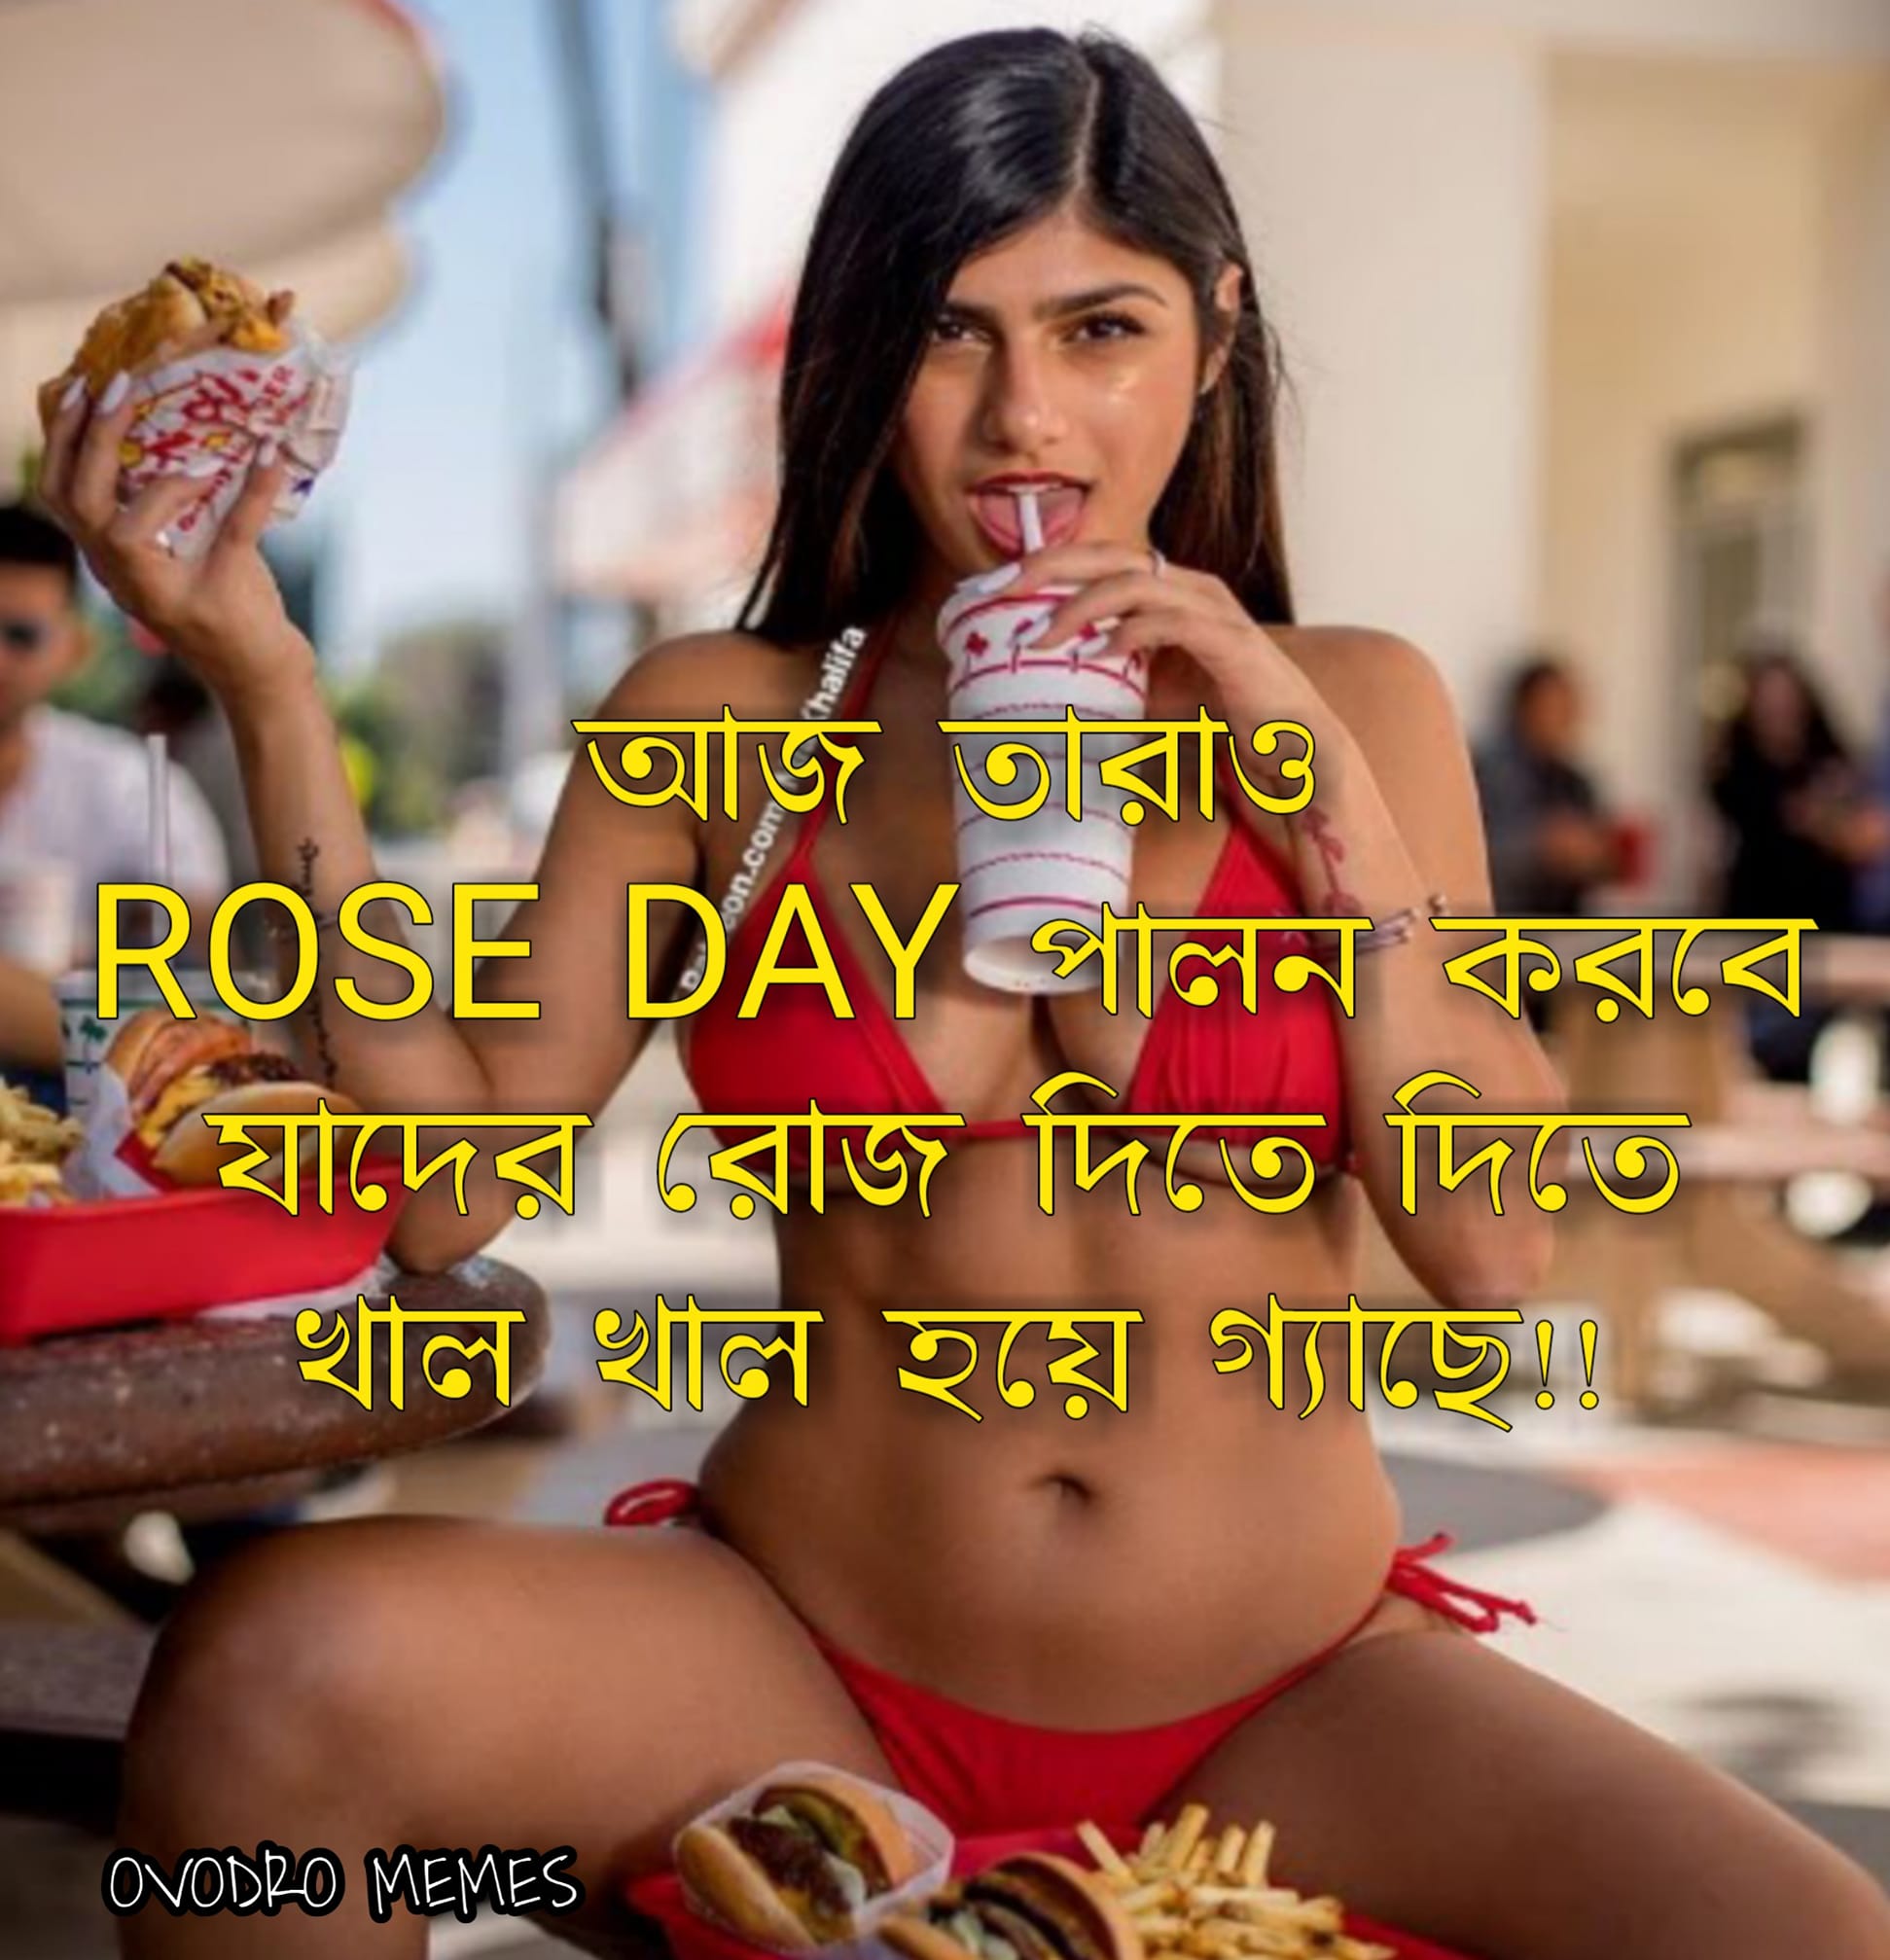
Caption: আজ তারাও ROSE DAY পালন করবে যাদের রোজ দিতে দিতে খাল খাল হয়ে গ্যাছে !!
Label: hate